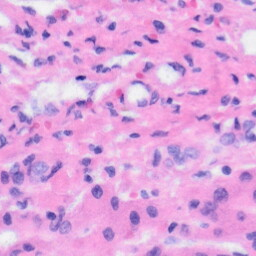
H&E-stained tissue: Liver